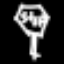
Label: chair